Question: I am using 'OutputDebugString' to print out message in output window during C++ metro app debug mode. It works fine.
When I change it to release mode, the message no longer appear in the following window

Is there other way I can use, so that I can display message in releae mode for metro app?
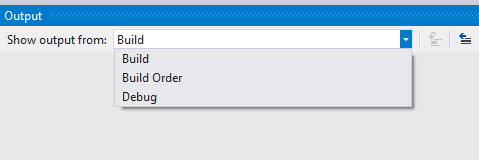
Answer: It works fine when I try it in a sample C++ store app, built from the "Blank App" project template. Simply added a button and implemented its Click event handler:
'''
void App1::MainPage::Button_Click_1(Platform::Object^ sender, Windows::UI::Xaml::RoutedEventArgs^ e)
{
OutputDebugString(L"Test
");
}
'''
And tested both the Debug and Release builds. Your screenshot shows the wrong selection, you want "Debug". The only other possible glitch is that you are running the Release build without the debugger attached.